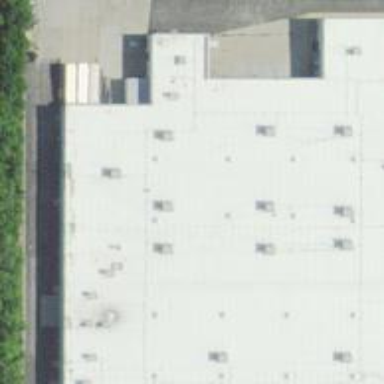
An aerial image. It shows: Retail building housing supermarket.